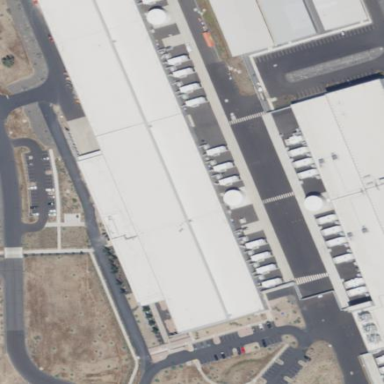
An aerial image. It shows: Data center building.